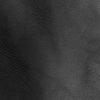
Atmospheric dust classification: not_dusty